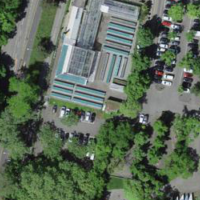
EUNIS habitat code: 55
Species observed at this site:
Corvus corone
Carpinus betulus
Ilex aquifolium
Ranunculus acris
Apis mellifera